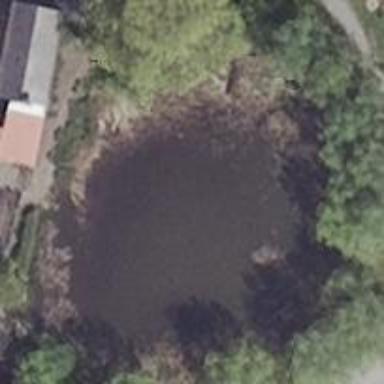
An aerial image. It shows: Peaceful pond surrounded by nature.